Question: I have a large data set with an identifier attributed to each row. There around 10 different identifiers for the whole dataset but this can be variable. The aim is to break the main dataset up into individual worksheets for each group of identifiers. I have written this code below which does the job but seems very clunky with a loop to make all the worksheets and another to go through each row.
'''
...
'--> Get list of Area Codes
ws1.Range("N:N").Copy
Set TempWS = Sheets.Add
With TempWS
With .Range("A:A")
.PasteSpecial
.AdvancedFilter xlFilterInPlace, Unique:=True
.SpecialCells(xlCellTypeVisible).Copy
End With
.Range("B:B").PasteSpecial
.ShowAllData
.Range("A:A").Delete
.Rows(1).Delete
tmpLR = .Range("A" & Rows.Count).End(xlUp).Row + 1
End With
'--> Create Worksheet for Each Code
i = 1
Do Until i = tmpLR
Set ws = Sheets.Add
ws.Name = TempWS.Cells(i, 1).Text
ws1.Range("A1").EntireRow.Copy
ws.Rows("1:1").PasteSpecial
i = i + 1
Loop
TempWS.Delete
'--> Break Up Main Data Sheet into Area Code Sheets
Set rng = ws1.Range("N2:N" & LRws1)
For Each c In rng
shname = c.Text
c.EntireRow.Copy
Set oWS = Sheets(shname)
oLR = oWS.Range("A" & Rows.Count).End(xlUp).Row + 1
oWS.Rows(oLR).PasteSpecial
Next
...
'''
Is there a more efficient way of completing this process instead of looping multiple times?
I also noticed that with this line 'c.entirerow.copy' it is not possible to use a 'cut' instead of 'copy', what's the reason for this?
Format is like this:

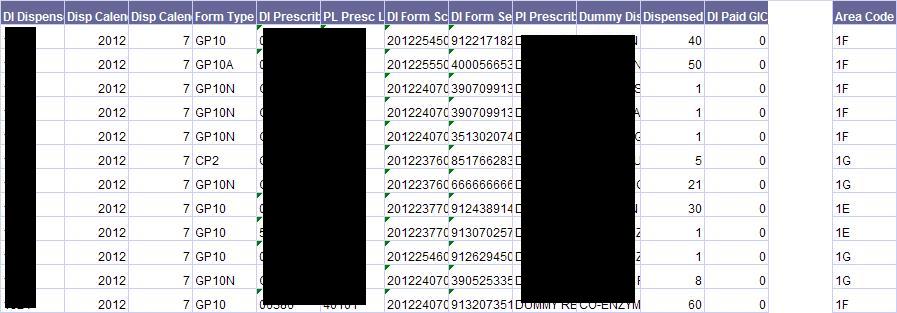
Answer: if I can read well, the original main table would look something like this in a simplified form:
'''
HEADER1 HEADER2 HEADER3 AREACODES
Area1_Value1 Area1_Value2 Area1_Value3 Area1
Area2_Value1 Area2_Value2 Area2_Value3 Area2
Area3_Value1 Area3_Value2 Area3_Value3 Area3
'''
You want to create a new sheet for each of the Areacodes (named Area1,2,3) and fill in the headers + corresponding line.
The code written below is merely a framework on the table form that I have drawn, you can customize this code the way you want it.
'''
Sub Area_Codes()
Dim oRange As Range
Dim oRange_Headers As Range
Dim vArray_Headers As Variant
Dim oRange_Area As Range
Dim vArray_Area As Variant
Dim oRange_Area_Dest As Range
Dim lRange_Rows As Long
Dim iRange_Cols As Integer
Dim vArray As Variant
Dim oSheet_Main As Excel.Worksheet
Dim oSheet As Excel.Worksheet
Dim lUse_Row As Long
Dim lCnt As Long
Dim lCnt_B As Long
Dim bExists As Boolean
Const AreaCodes_Col = 4
Set oSheet_Main = ThisWorkbook.Sheets(1)
Set oRange = oSheet_Main.UsedRange
lRange_Rows = oRange.Rows.Count
iRange_Cols = oRange.Columns.Count
ReDim vArray(1 To lRange_Rows, 1 To iRange_Cols)
vArray = oRange
'load your headers into a separate range
Set oRange_Headers = oRange.Rows(1)
'Set dimensions of the array equal to dimensions of the range and load range into memory (array)
ReDim vArray_Headers(1 To 1, 1 To iRange_Cols)
vArray_Headers = oRange
'Clear the range from memory
Set oRange_Headers = Nothing
'Start as from row 2 (Row 1 = header)
For lCnt = 2 To lRange_Rows
'Clear the row containing the area code info from memory - reload on every loop
Set oRange_Area = Nothing
'Exceptional activate
oSheet_Main.Activate
'Set row of Area + load into memory
Set oRange_Area = oSheet_Main.Range(Cells(lCnt, 1), Cells(lCnt, iRange_Cols))
ReDim vArray_Area(1 To 1, 1 To iRange_Cols)
vArray_Area = oRange_Area
'Check if sheet exists, load result into boolean value
bExists = False
For Each oSheet In ThisWorkbook.Sheets
If oSheet.Name = vArray(lCnt, AreaCodes_Col) Then
bExists = True
End If
Next oSheet
'Add sheet if sheet doesn't exist + name
Set oSheet = Nothing
If Not bExists Then
Set oSheet = Sheets.Add
oSheet.Name = (vArray(lCnt, AreaCodes_Col))
Else
'Define sheet object if sheet already exists
Set oSheet = ThisWorkbook.Sheets(vArray(lCnt, AreaCodes_Col))
oSheet.Activate
End If
'Define destination range of headers; You could name this otherwise, to avoid confusion
Set oRange_Headers = oSheet.Range(Cells(1, 1), Cells(1, iRange_Cols))
oRange_Headers = vArray_Headers
'Check last row used, +1 sets the last row + 1 -> the destination row
lUse_Row = oSheet.UsedRange.Rows.Count + 1
Set oRange_Area_Dest = oSheet.Range(Cells(lUse_Row, 1), Cells(lUse_Row, iRange_Cols))
'Fill in the destination row
oRange_Area_Dest = vArray_Area
Next lCnt
End Sub
'''